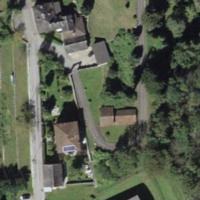
EUNIS habitat code: 55
Species observed at this site:
Lycaena phlaeas